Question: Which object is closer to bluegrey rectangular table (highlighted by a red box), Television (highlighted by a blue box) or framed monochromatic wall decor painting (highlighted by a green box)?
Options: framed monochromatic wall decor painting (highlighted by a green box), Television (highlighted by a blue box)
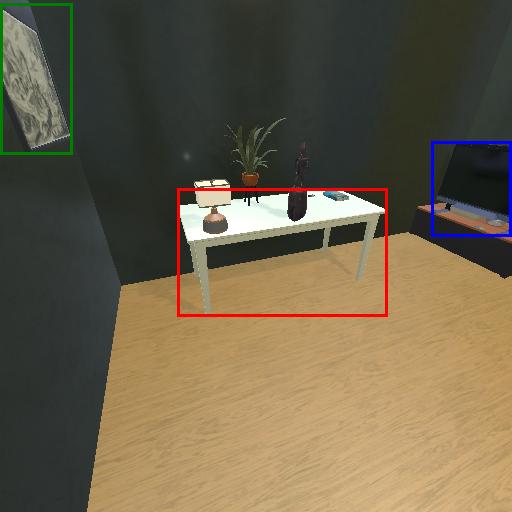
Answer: framed monochromatic wall decor painting (highlighted by a green box)